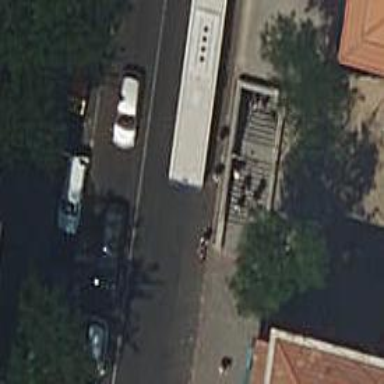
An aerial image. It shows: Subway entrance for railway system.